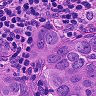
Metastatic tissue present: yes